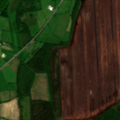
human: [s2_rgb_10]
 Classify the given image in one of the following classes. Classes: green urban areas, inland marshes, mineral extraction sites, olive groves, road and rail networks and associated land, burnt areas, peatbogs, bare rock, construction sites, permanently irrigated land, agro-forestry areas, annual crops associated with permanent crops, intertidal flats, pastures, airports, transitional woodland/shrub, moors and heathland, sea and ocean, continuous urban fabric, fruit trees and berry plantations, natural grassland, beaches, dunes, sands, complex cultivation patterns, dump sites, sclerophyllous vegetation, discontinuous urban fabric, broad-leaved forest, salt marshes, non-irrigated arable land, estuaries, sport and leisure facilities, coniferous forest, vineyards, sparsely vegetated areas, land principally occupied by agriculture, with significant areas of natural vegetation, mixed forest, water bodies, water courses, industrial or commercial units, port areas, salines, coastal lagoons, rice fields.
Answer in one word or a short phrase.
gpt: pastures, transitional woodland/shrub, peatbogs